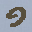
Label: 9